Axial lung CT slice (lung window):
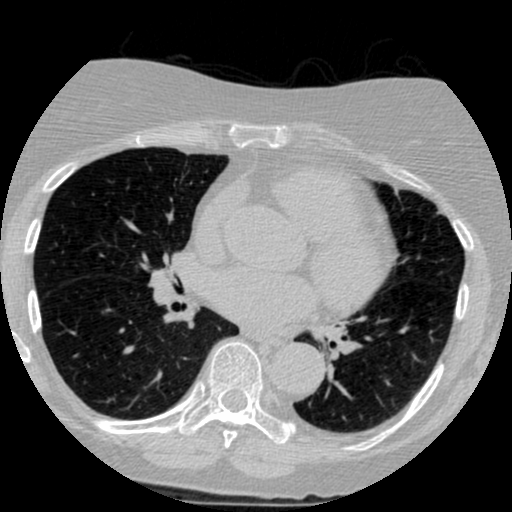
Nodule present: no